Question: I understand that by setting the depth function in OpenGL ES one can control how overlapping geometries are rendered in a 3D scene. I use 'gl.depthFunc(gl.LEQUAL)' (webgl) in my code.
However when two sets of polygons are coincident and are of different color, the resulting surface turns out to be an arbitrary mixed pattern of the two colors (which changes as the camera location changes, hence leads to flickering). Take a look at this image:

How can I fix this? I have tried different depthFunc values, but none of them solves this problem. I would like the coincident polygons to have single color, it doesn't matter which one.
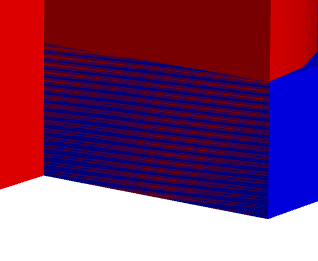
Answer: This is called <URL> occasionally popping one in front of the other. One solution available to you is to use the glPolygonOffset function:
<URL>
You can see an example of it in use at the bottom of this page:
<URL>